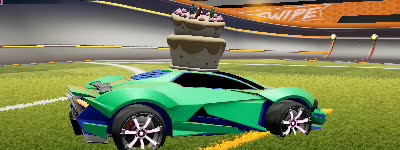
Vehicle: werewolf